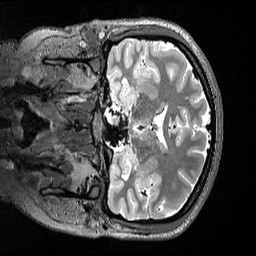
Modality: T2w
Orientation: coronal
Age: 27
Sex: female
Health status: healthy
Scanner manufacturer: siemens
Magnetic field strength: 3 T
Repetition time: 3.2 s
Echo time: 0.563 s